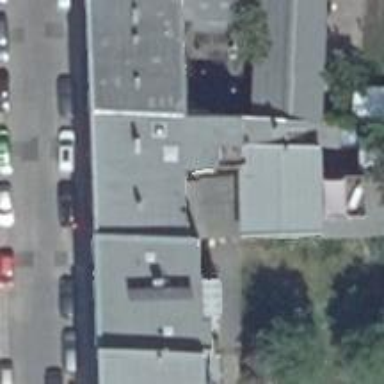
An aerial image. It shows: Restaurant.